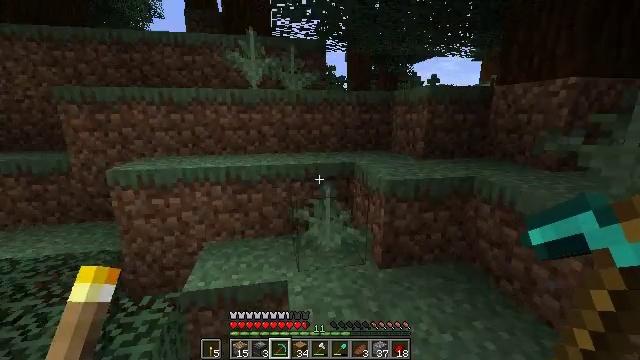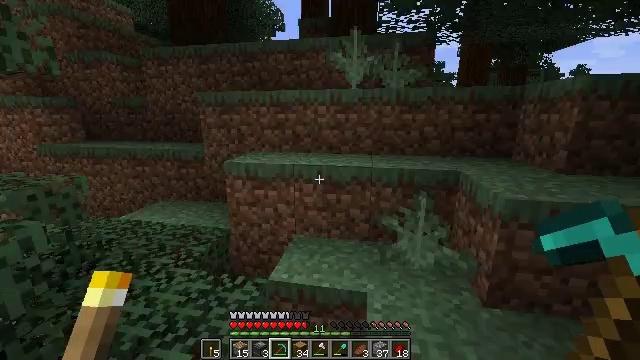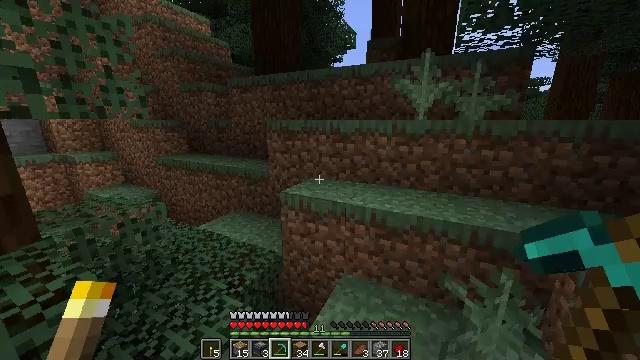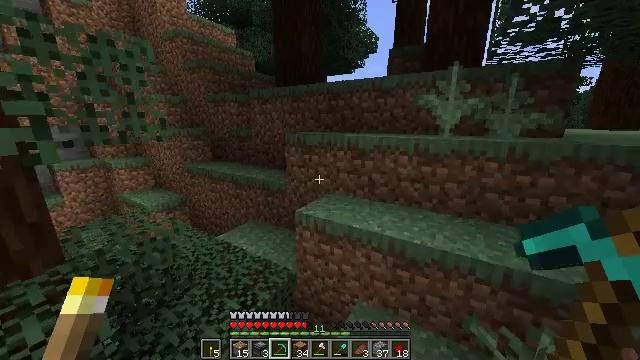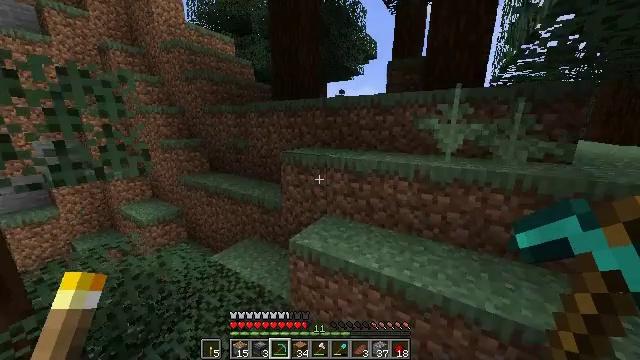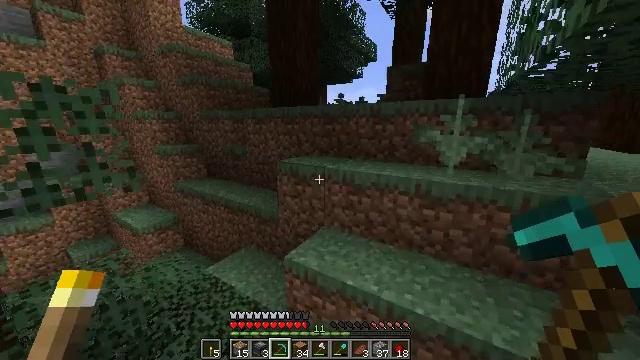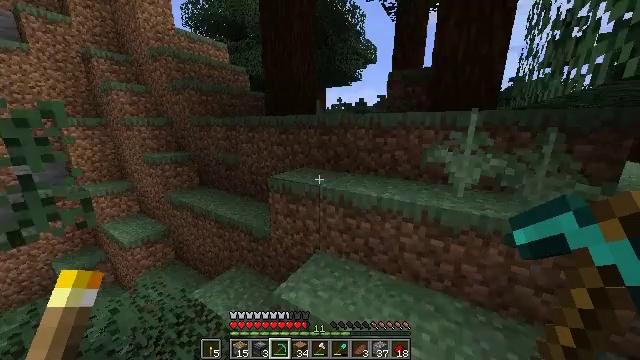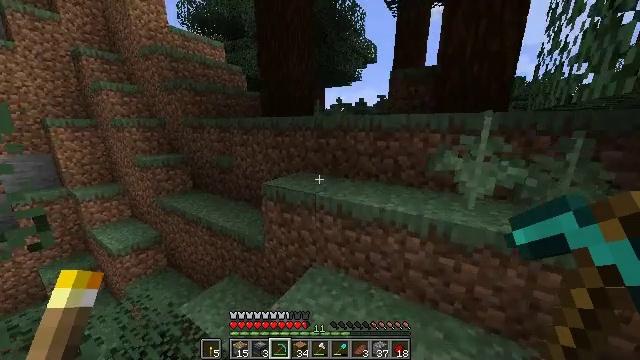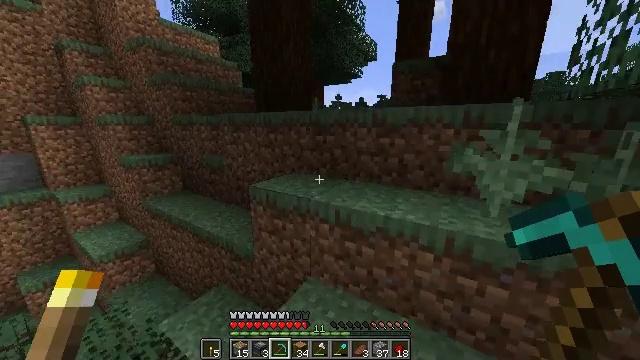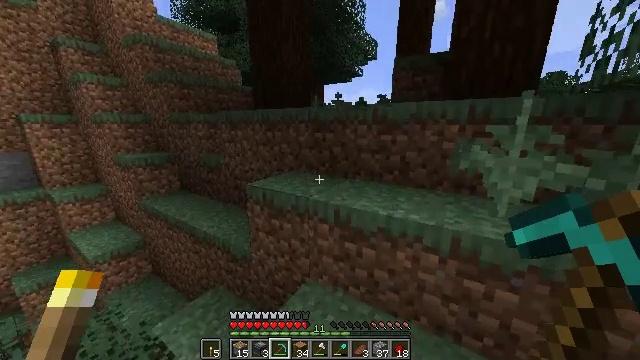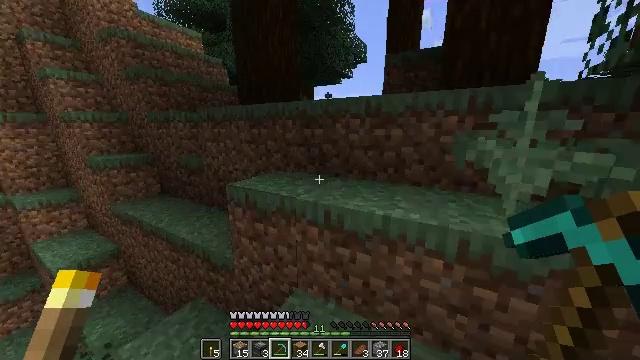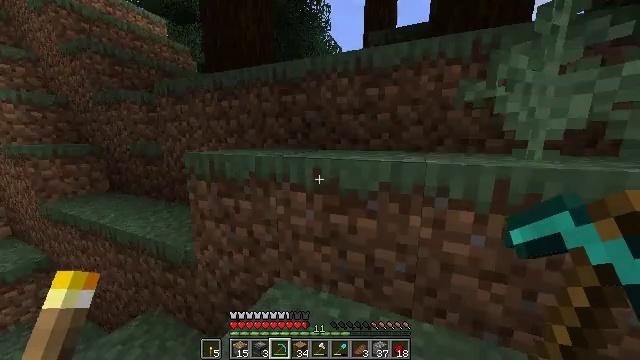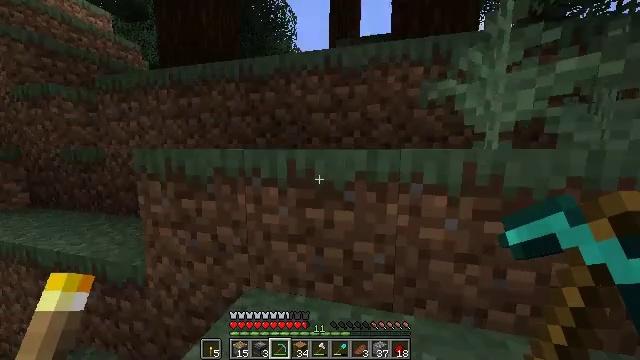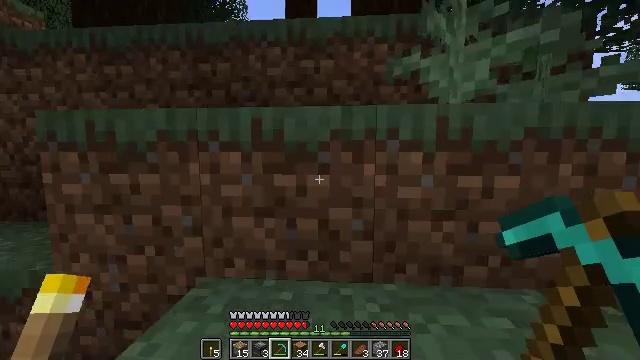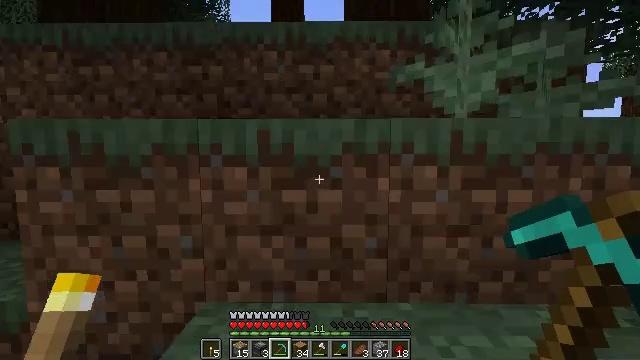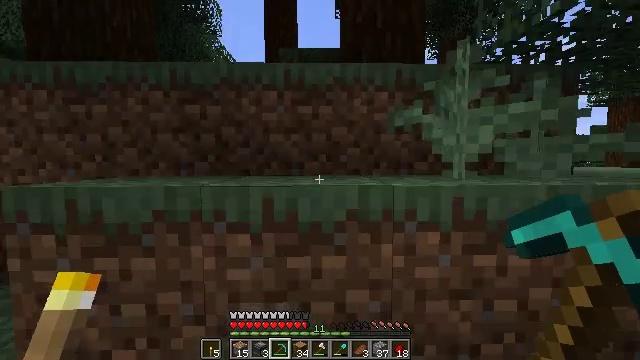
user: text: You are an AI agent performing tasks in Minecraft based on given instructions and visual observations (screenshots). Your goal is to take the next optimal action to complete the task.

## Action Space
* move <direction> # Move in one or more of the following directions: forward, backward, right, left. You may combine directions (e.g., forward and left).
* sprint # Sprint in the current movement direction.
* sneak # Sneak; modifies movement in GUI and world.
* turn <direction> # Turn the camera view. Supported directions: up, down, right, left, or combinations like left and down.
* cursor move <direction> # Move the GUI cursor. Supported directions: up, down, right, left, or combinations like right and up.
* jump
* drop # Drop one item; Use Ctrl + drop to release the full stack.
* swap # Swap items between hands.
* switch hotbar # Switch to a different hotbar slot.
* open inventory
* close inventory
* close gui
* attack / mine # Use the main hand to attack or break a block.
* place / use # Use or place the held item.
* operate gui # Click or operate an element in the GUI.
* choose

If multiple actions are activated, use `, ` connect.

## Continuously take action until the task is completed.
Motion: motion action
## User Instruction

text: Break the sweet berry bush to collect berries.
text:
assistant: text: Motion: move forward, sprint, turn left, jump
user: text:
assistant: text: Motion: move forward, sprint, turn left, jump
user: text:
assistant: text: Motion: move forward, sprint, turn left, jump
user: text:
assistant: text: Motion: move forward, jump
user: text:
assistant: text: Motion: move forward, jump
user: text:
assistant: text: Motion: move forward, jump
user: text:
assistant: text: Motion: move forward, jump
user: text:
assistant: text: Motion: move forward, jump
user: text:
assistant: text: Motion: move forward, jump
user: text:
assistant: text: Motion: move forward, turn right and up, jump
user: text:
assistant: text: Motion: move forward, sprint, turn right and up, jump
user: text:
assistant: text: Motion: move forward, sprint, turn right and up, jump
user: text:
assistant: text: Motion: move forward, sprint, turn right and up, jump
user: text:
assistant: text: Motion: move forward, sprint, turn right, jump
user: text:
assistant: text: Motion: move forward, turn right, jump
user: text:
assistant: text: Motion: move forward, jump
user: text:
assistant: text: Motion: move forward, jump
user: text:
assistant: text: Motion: move forward, jump
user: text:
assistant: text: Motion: move forward, jump
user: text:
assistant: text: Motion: move forward, jump
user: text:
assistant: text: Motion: move forward, sprint, turn left and down, jump
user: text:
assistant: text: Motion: move forward, sprint, turn left and down, jump
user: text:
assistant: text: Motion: move forward, sprint, turn left and down, jump
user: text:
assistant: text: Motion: move forward, sprint, turn left, jump
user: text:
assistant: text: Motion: move forward, jump
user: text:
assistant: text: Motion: move forward, jump
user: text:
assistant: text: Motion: move forward, jump
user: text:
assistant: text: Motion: move forward, turn left, jump
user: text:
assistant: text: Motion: move forward, turn left, jump
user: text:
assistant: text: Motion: move forward, sprint, turn left, jump